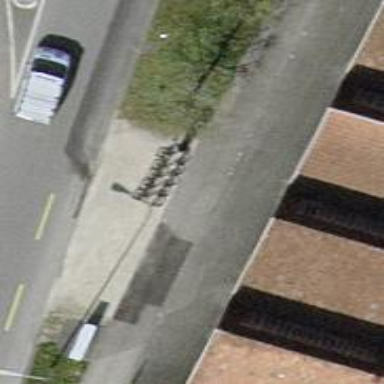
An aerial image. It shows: Bicycle rental service.